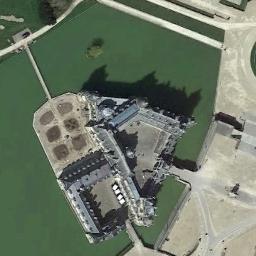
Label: palace